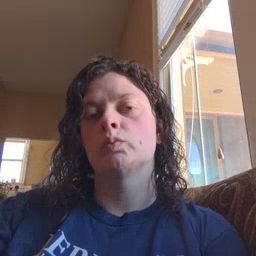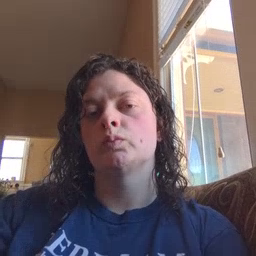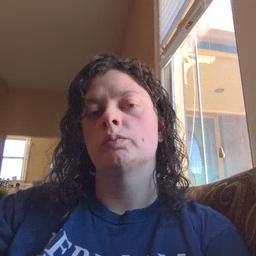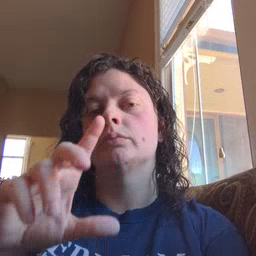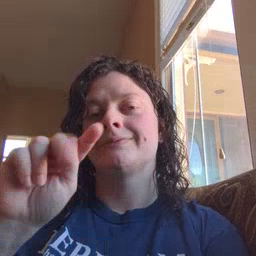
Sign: TV